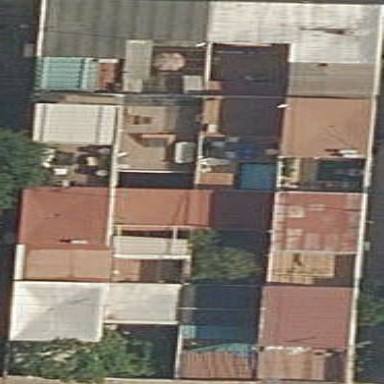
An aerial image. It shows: Terrace building.